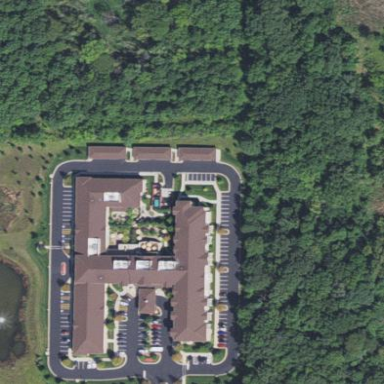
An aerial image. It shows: Nursing home building.